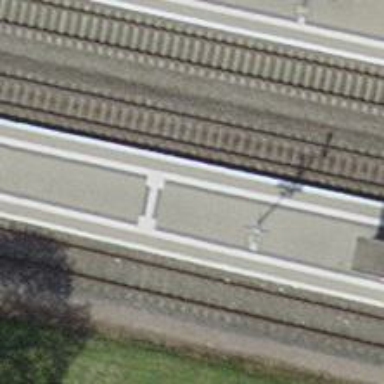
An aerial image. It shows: Railway stop with public transport stop position.